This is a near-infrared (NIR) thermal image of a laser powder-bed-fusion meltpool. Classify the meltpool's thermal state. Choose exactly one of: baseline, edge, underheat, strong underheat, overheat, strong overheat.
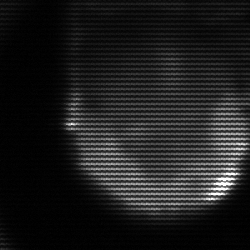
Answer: edge